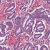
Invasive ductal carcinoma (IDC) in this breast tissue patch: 1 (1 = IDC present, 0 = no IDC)